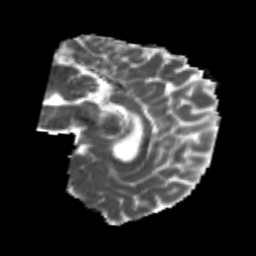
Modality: MD
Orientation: sagittal
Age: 20
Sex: male
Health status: healthy
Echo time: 0.074 s